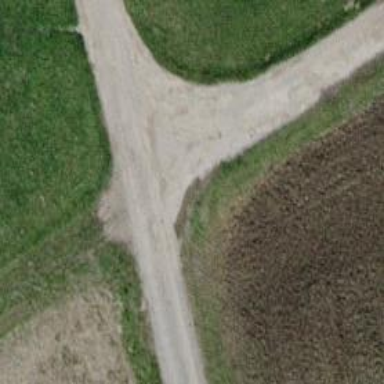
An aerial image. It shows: Unclassified road running through agricultural land.